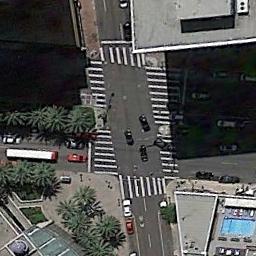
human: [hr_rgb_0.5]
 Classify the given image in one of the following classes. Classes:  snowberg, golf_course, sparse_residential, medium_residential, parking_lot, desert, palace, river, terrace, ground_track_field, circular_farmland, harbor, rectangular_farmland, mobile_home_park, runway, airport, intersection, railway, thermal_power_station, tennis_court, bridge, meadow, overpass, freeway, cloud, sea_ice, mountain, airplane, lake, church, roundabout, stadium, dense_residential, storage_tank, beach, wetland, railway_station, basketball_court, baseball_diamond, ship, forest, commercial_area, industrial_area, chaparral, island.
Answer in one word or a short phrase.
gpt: intersection